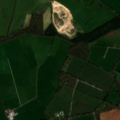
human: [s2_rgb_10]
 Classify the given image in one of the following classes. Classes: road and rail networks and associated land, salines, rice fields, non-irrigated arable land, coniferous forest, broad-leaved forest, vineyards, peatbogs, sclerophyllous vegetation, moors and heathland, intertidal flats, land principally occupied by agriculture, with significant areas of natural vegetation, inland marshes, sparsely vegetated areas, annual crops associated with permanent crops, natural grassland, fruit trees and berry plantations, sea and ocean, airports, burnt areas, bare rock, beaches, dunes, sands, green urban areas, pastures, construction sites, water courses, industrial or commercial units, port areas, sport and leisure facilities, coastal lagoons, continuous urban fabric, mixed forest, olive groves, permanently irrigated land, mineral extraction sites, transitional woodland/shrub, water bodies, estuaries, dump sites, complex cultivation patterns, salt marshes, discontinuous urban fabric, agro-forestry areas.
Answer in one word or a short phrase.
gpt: pastures, land principally occupied by agriculture, with significant areas of natural vegetation, mixed forest